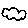
Label: cloud